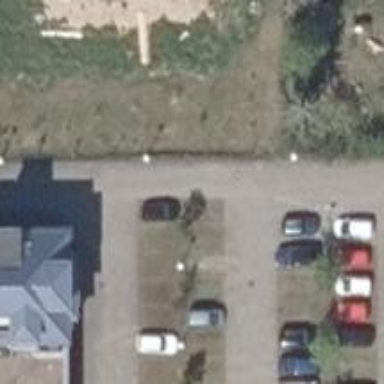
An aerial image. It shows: Road serving as parking aisle.